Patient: sex F, age 46
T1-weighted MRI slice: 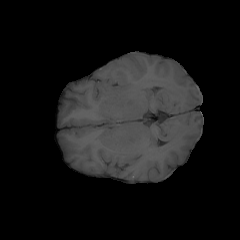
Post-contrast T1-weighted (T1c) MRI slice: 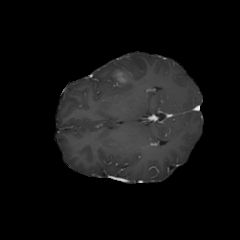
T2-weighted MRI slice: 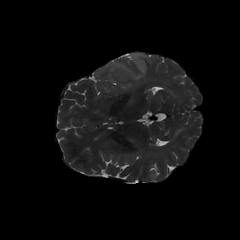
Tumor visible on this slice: yes
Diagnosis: Glioblastoma, IDH-wildtype
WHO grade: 4